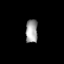
Tissue: prostate
Cell type: Fibroblasts
Senescence score: 0.7393
Nuclear area (px): 275
Mean DAPI intensity: 160.305